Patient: sex F, age 75
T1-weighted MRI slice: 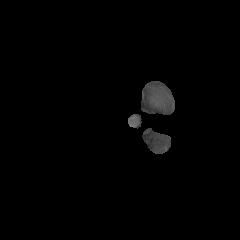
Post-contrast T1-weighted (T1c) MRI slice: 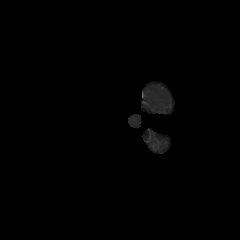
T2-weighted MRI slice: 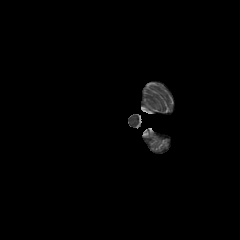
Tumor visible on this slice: no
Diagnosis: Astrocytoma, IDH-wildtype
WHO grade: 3